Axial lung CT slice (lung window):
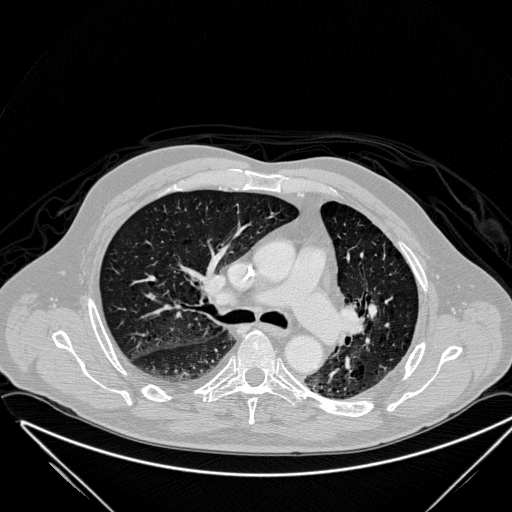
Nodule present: no